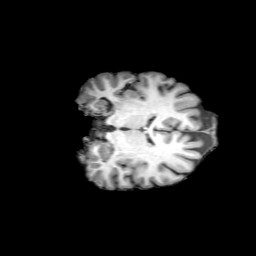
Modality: T1w
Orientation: coronal
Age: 22
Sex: female
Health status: ill